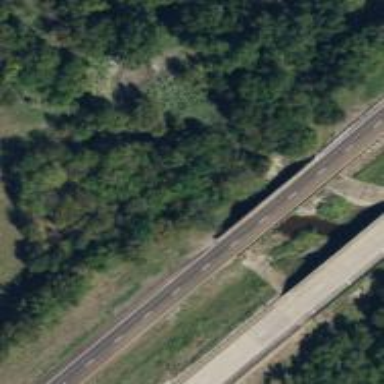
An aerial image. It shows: Bridge crossing over highway trunk expressway.